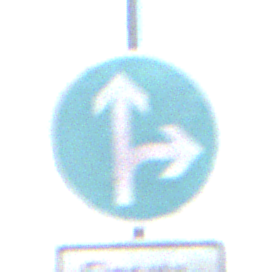
Verkehrszeichen: VorgeschriebeneFahrtrichtungGeradeausOderRechts
Zusatzzeichen unten: BesondereFahrzeugeUndTransportgueter3
Umgebung: Outdoor, Nature
Tageszeit: Midday
Wetter: PartlyCloudy
Licht: Natural
Jahreszeit: NotSpecified
Kontrast: HighContrast